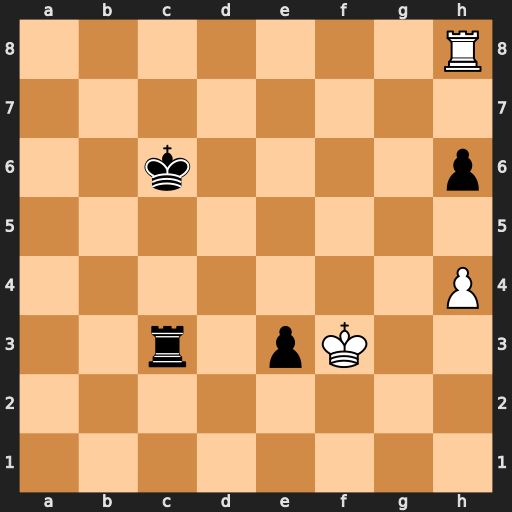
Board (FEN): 7R/8/2k4p/8/7P/2r1pK2/8/8
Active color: w
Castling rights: -
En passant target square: -
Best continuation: Rc8+ Kd5 Rxc3